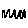
Label: zigzag